Question: I'm trying to created and printed 2D array with some letters (in future I will change values of these arrays):
terrain.cpp
'''
#include "stdafx.h"
#include <iostream>
#include <vector>
using std::vector;
using std::string;
void create_terrain(int size)
{
string** map;
map = new string*[size];
for (int i = 0; i < size; ++i)
map[i] = new string[size];
for (int i = 0; i < size; ++i)
{
for (int j = 0; j < size; ++j)
{
map[i][j]= "[ ]";
}
}
}
void print_terrain(int size, string** map)
{
for (int i = 0; i < size; ++i)
{
for (int j = 0; j < size; ++j)
{
std::cout.width(5);
std::cout << map[i][j];
}
}
}
void delete_terrain(int size, string** map)
{
for (int i = 0; i < size; i++)
delete[] map[i];
delete[] map;
}
'''
class.cpp:
'''
#include "stdafx.h"
void create_terrain(int);
void print_terrain(int size, string** map);
void delete_terrain(int size, string** map);
int _tmain(int argc, _TCHAR* argv[])
{
create_terrain(10);
print_terrain(10, **map);
//...
delete_terrain(10, **map);
}
'''
Compilator gives me some mistakes:

I use Microsoft Visual Studio 2013.
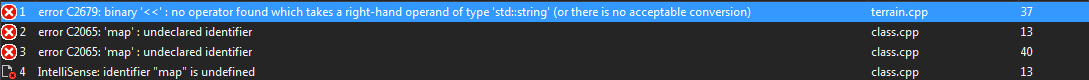
Answer: How about doing something like this instead and get rid of all those crazy pointers and new / deletes. Your errors though are because you are creating a map var in your create_terrain sub. Then in main you are trying to use it. IE its not in main's scope.
'''
#include <iostream>
#include <vector>
using std::vector;
using std::string;
using MAP_GRID = vector<vector<string>>;
MAP_GRID create_terrain(int size)
{
MAP_GRID map;
for (int i = 0; i < size; ++i) {
map.emplace_back(vector<string>());
for (int j = 0; j < size; ++j) {
map[i].emplace_back("[ ]");
}
}
return map;
}
void print_terrain(MAP_GRID map)
{
for (int i = 0; i < map.size(); ++i) {
for (int j = 0; j < map[i].size(); ++j) {
std::cout.width(5);
std::cout << map[i][j].c_str();
}
std::cout << std::endl;
}
}
int main()
{
MAP_GRID map = create_terrain(10);
print_terrain(map);
std::cout << std::endl;
system("PAUSE");
}
'''